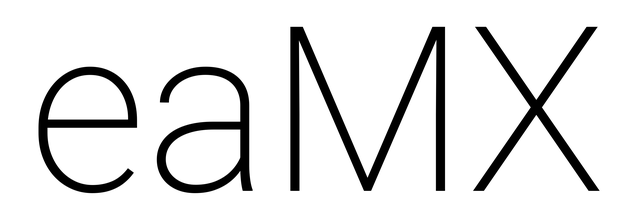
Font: Roboto_ExtraLight